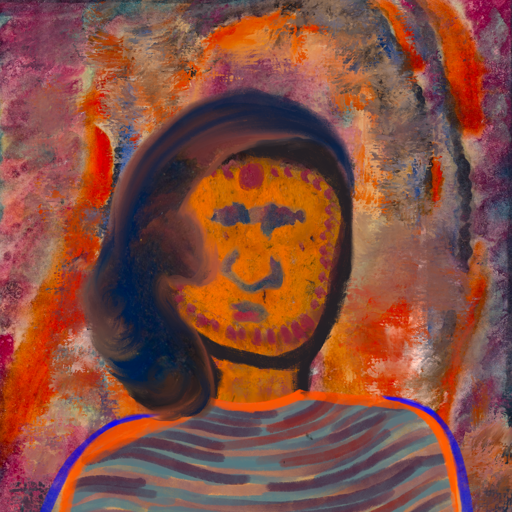
Background: Experience, Head And Neck Front: Doll, Face Front: In_The_Sun, Bust: Experience, Hair Front: Mother_And_Son_Son, Head Accessory: Blank, Second Necklace: Blank, Necklace: Blank, Baby: Blank